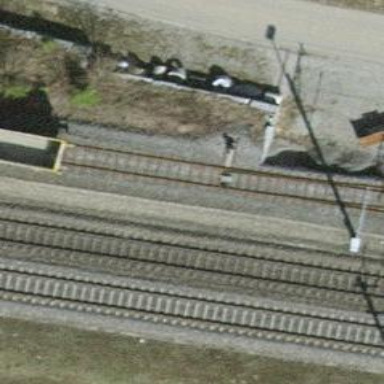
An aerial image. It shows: Railway switch.